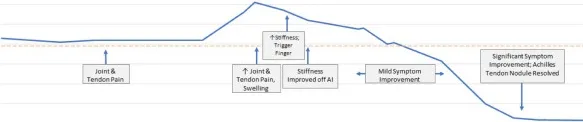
Timeline of patient symptoms, interventions, and BMI. Wk, week.
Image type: chart (chart)